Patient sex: M
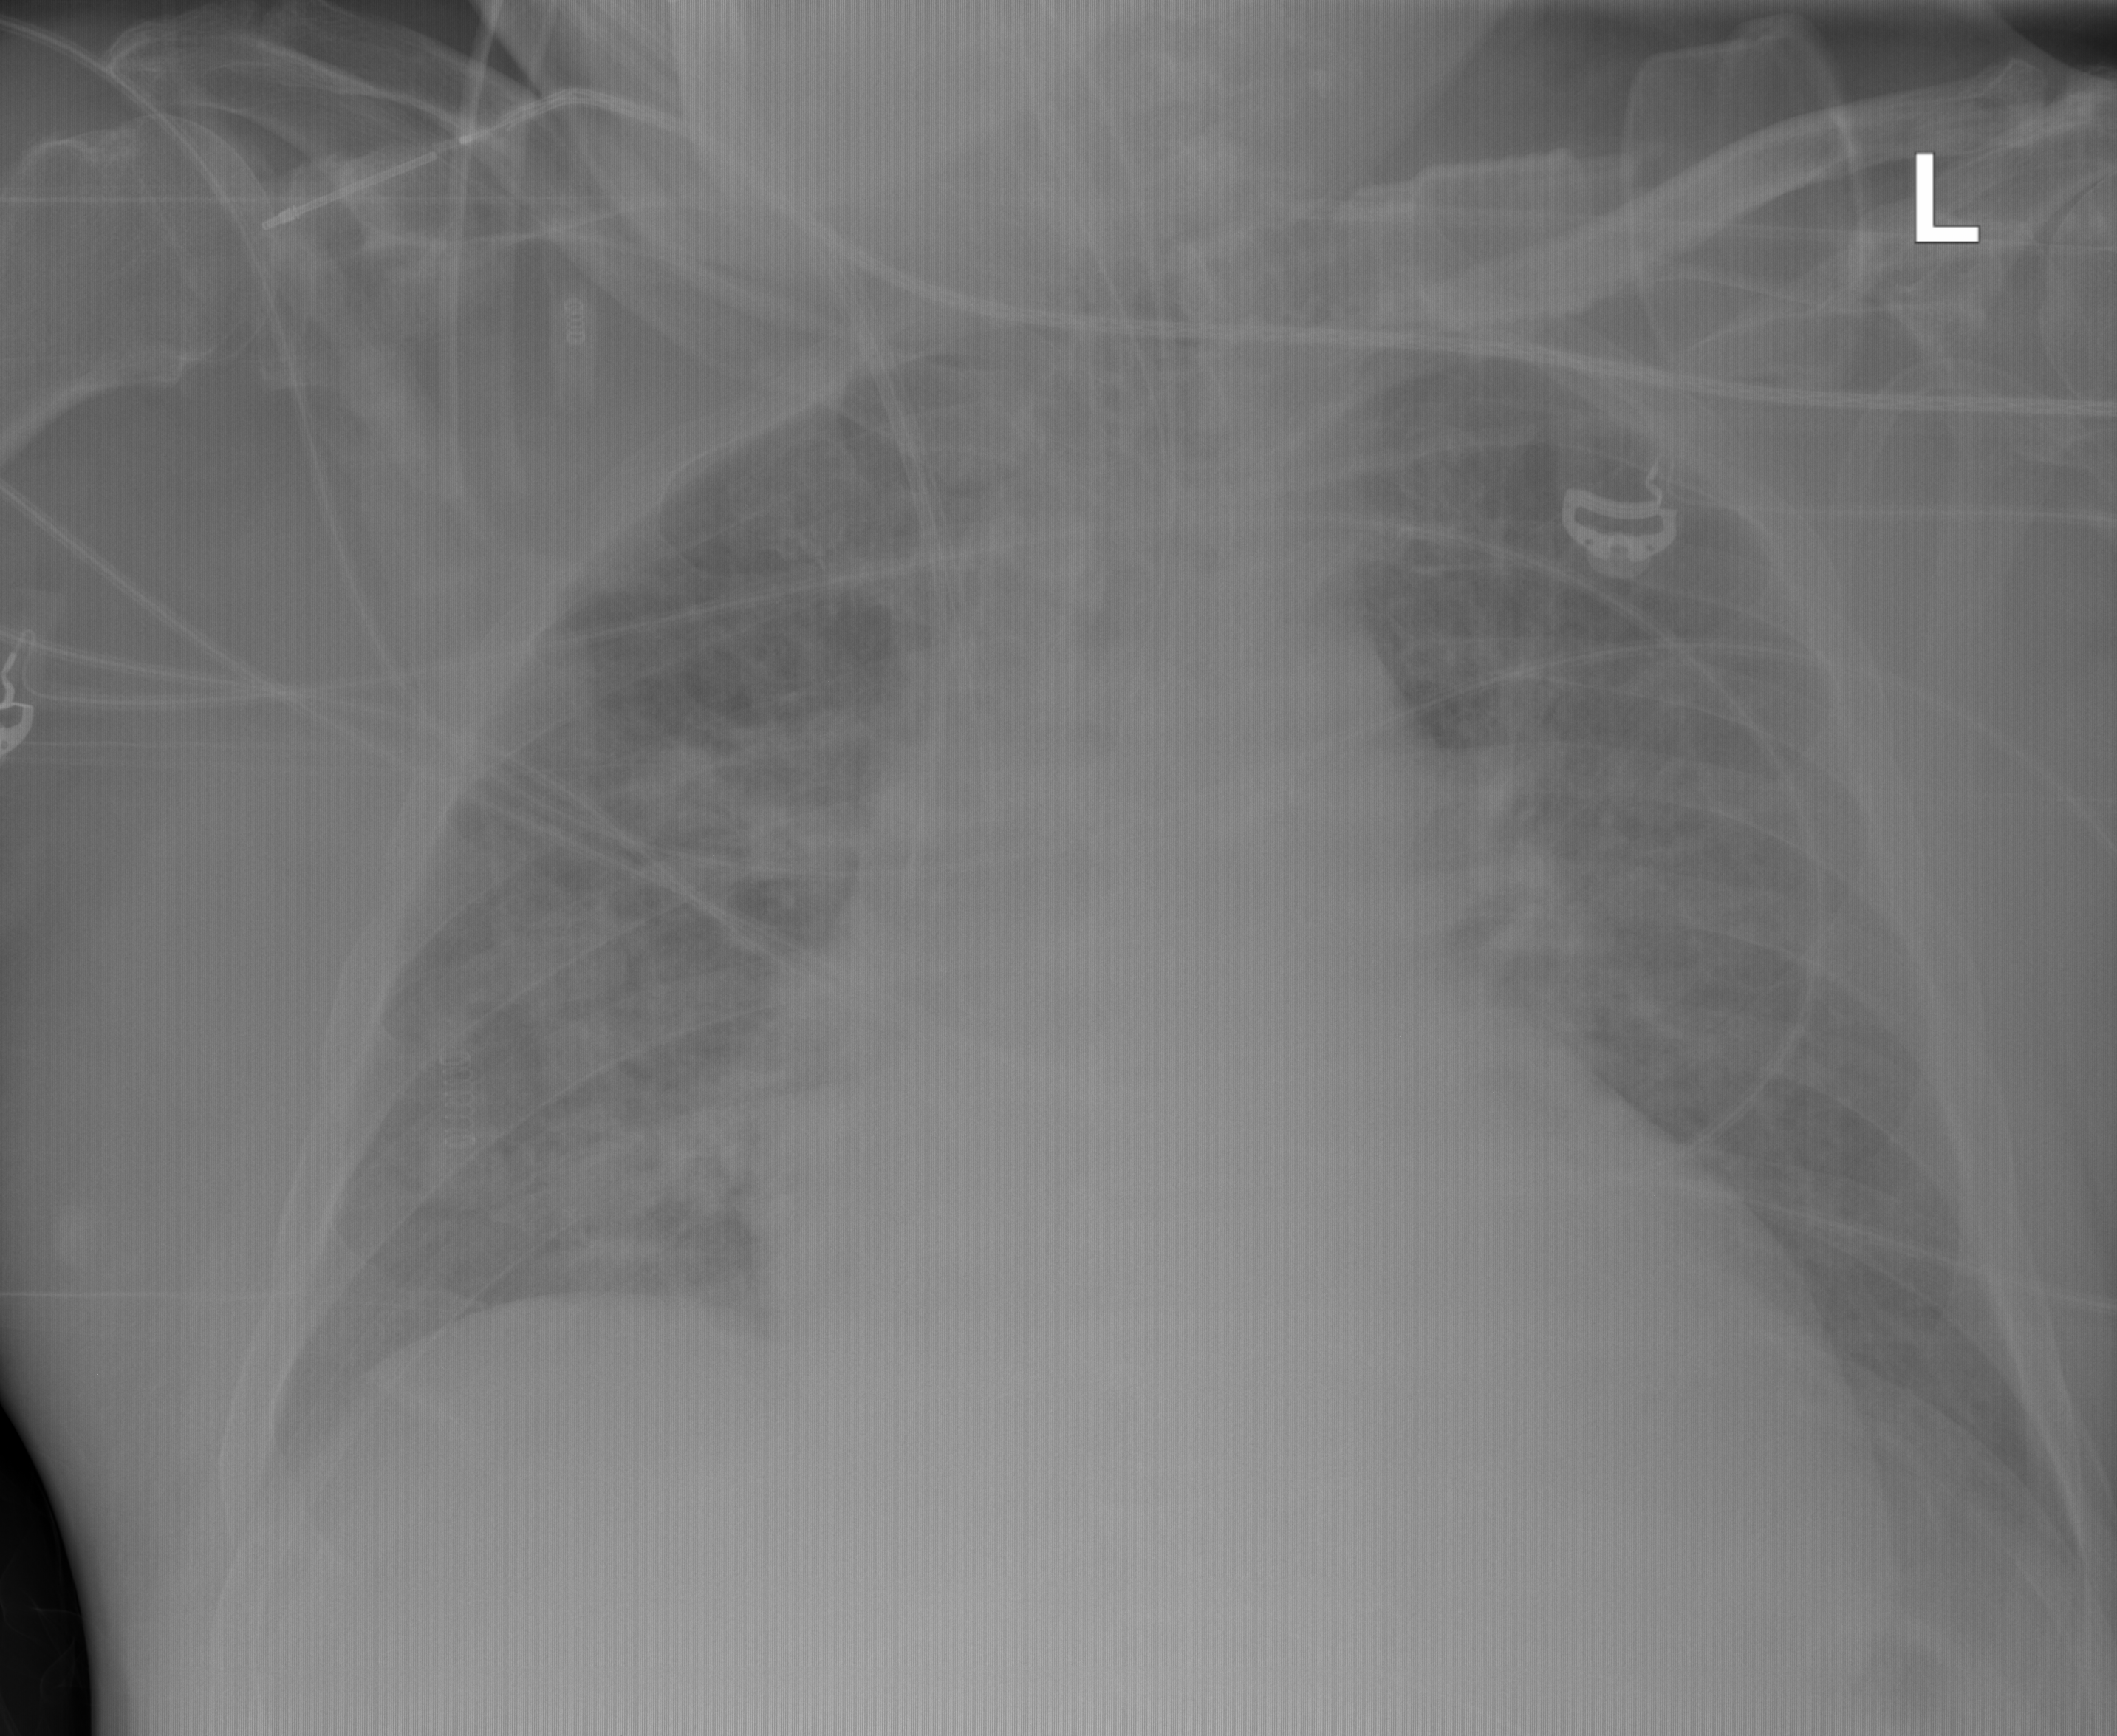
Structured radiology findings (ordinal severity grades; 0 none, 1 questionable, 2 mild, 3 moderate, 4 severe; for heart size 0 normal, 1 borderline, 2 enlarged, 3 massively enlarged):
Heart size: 2
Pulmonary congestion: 3
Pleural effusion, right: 0
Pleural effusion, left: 0
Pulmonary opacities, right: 2
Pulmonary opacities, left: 0
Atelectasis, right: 1
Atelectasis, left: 0